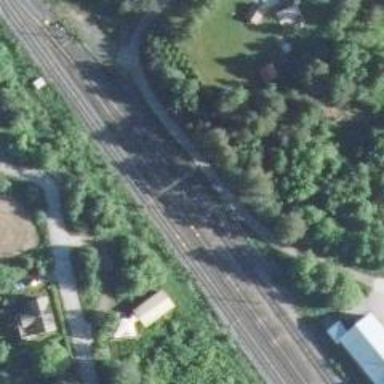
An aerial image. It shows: Railway signal.